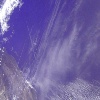
Label: water